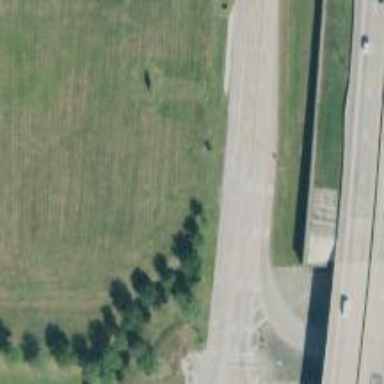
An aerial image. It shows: Secondary road with frontage road.